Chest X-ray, AP view. Patient: 57 years old, sex M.
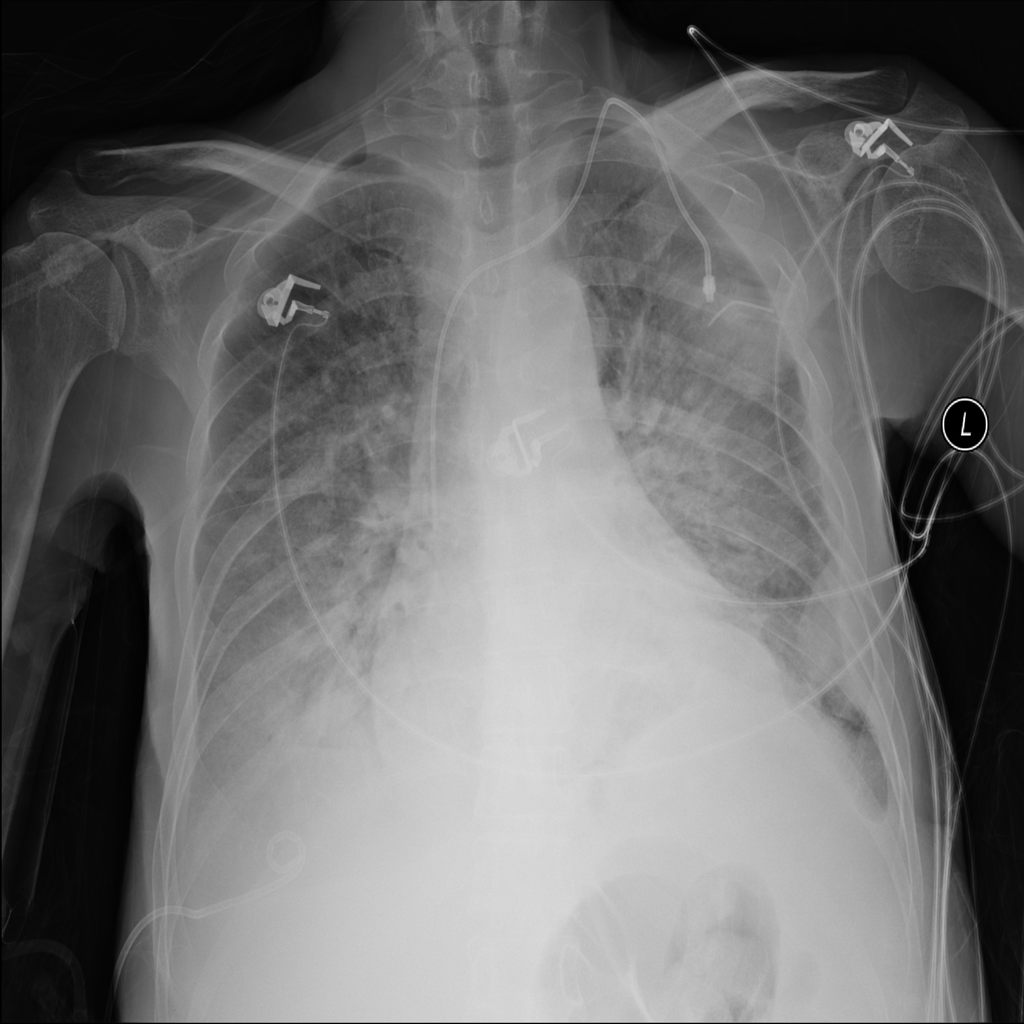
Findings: Consolidation, Effusion, Infiltration